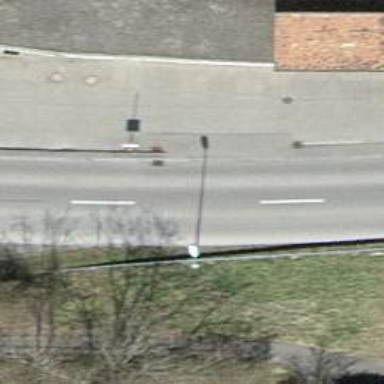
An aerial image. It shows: Bus stop with platform for public transport.